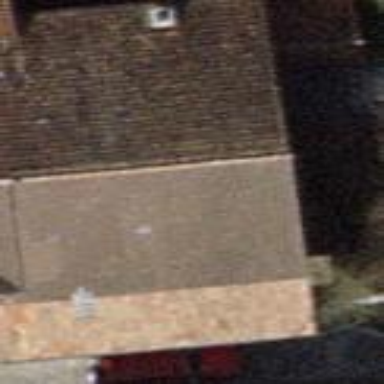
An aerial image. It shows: Gabled house with tile roof.